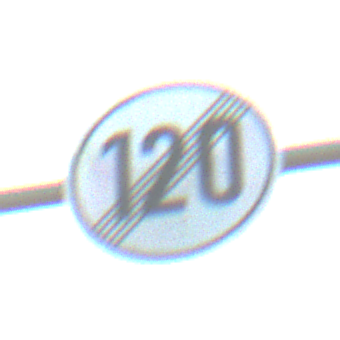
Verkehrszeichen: EndeGeschwindigkeit120
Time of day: SunriseSunset
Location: Outdoor (RoadRail)
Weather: PartlyCloudy
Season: NotSpecified
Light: Natural